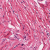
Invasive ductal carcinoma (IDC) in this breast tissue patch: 0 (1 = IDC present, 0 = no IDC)